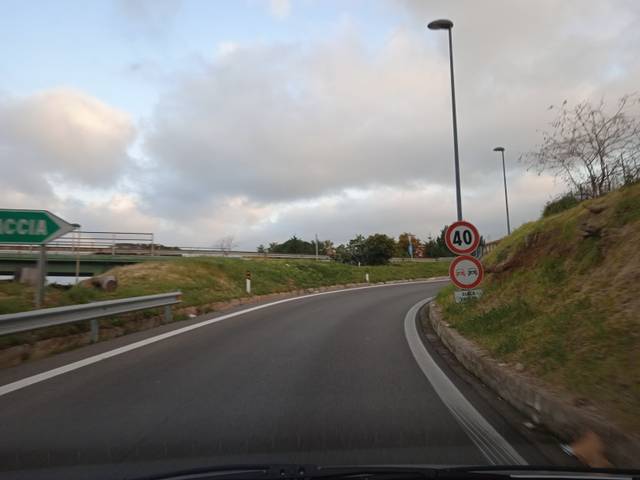
Region: Italy
Coordinates: 38.057, 13.536